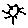
Label: sun